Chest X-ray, PA view. Patient: 58 years old, sex F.
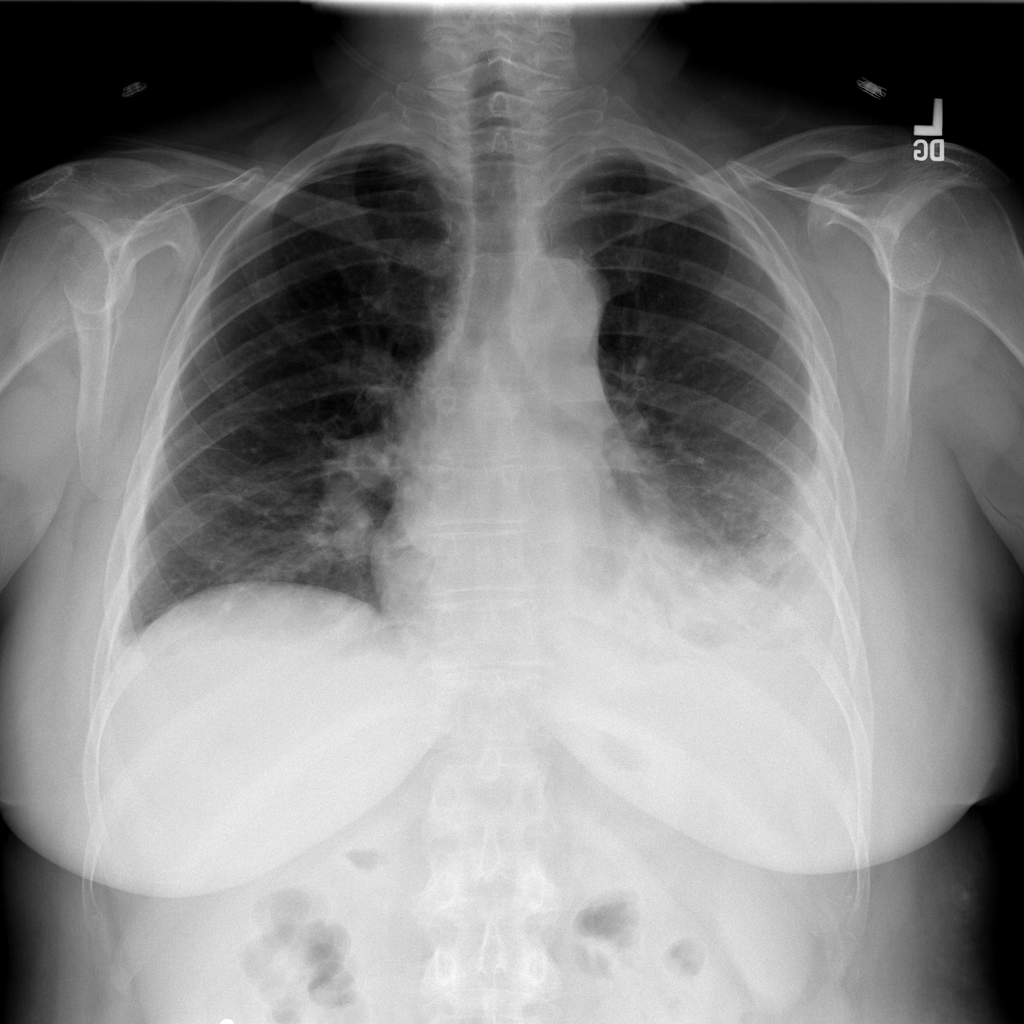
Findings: Atelectasis, Effusion